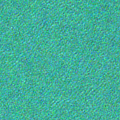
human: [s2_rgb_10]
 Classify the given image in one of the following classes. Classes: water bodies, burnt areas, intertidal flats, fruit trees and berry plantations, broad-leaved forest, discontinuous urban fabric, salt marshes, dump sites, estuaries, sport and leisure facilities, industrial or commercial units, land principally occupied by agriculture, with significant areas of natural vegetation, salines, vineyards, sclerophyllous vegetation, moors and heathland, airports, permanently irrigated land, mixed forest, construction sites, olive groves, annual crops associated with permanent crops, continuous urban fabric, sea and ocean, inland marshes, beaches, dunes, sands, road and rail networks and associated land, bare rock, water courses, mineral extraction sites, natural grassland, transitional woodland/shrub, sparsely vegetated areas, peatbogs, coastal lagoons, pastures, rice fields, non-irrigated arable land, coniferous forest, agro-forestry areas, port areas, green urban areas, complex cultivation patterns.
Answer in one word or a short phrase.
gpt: sea and ocean